Field crop: maize
Growth stage: 2
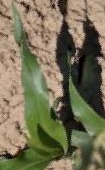
Species: maize